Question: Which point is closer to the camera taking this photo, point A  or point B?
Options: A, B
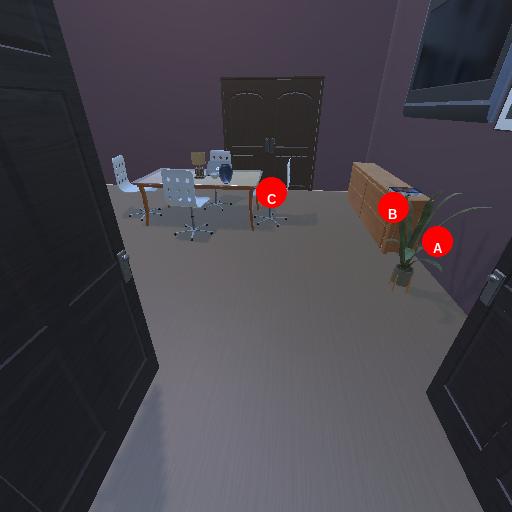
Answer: A